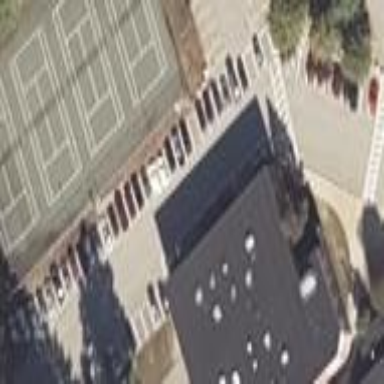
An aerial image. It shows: Asphalt street-side parking area.